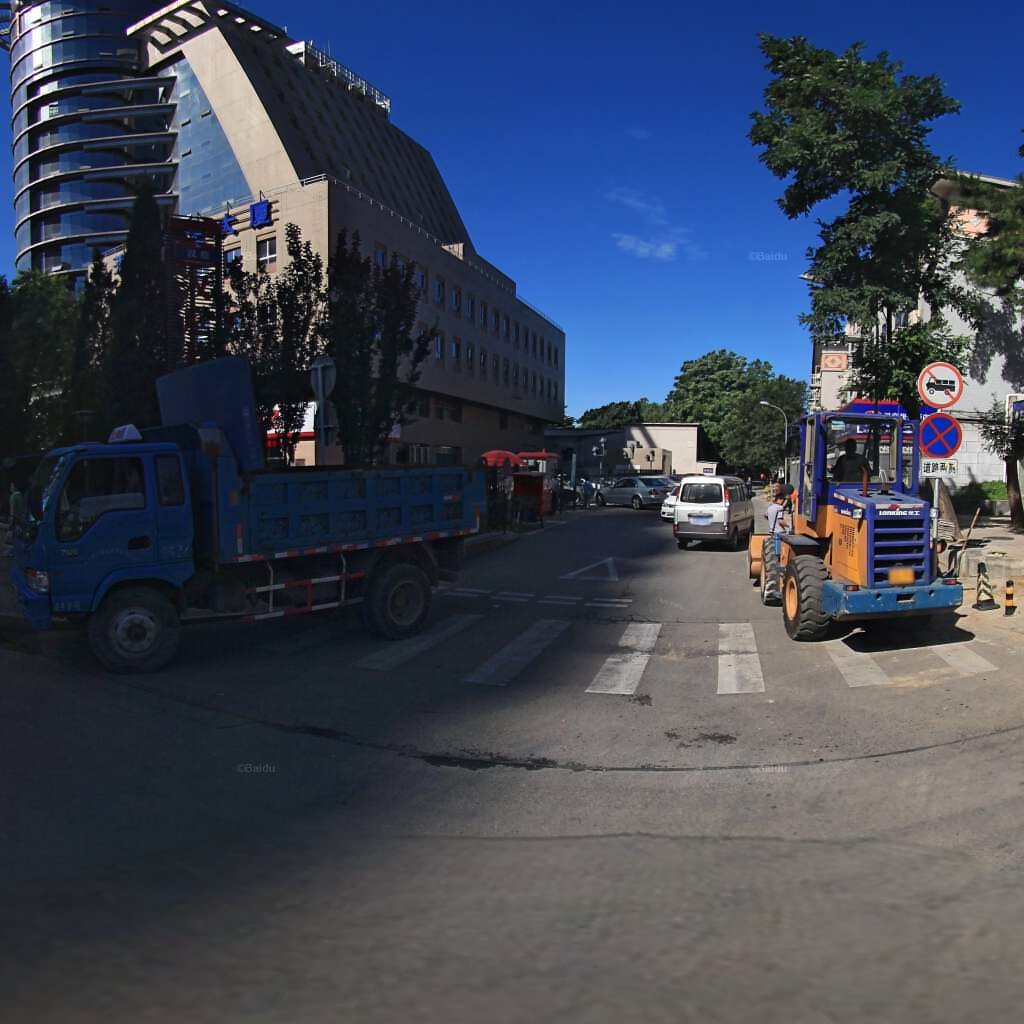
Region: Haidian
Road damage annotations: transverse crack, transverse crack